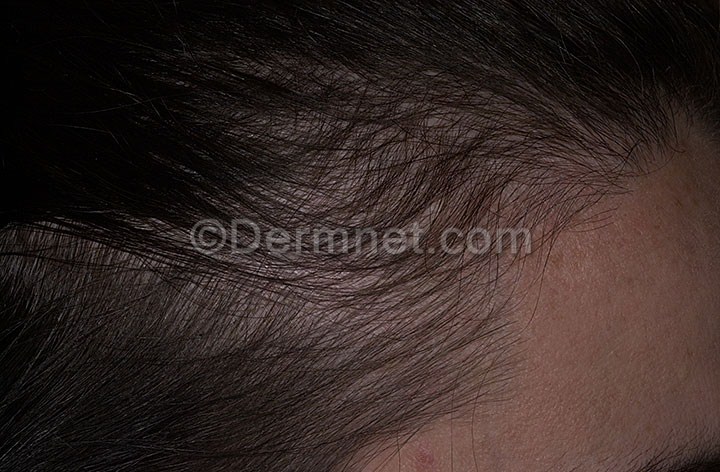
Disease: Hair Loss Photos Alopecia and other Hair Diseases